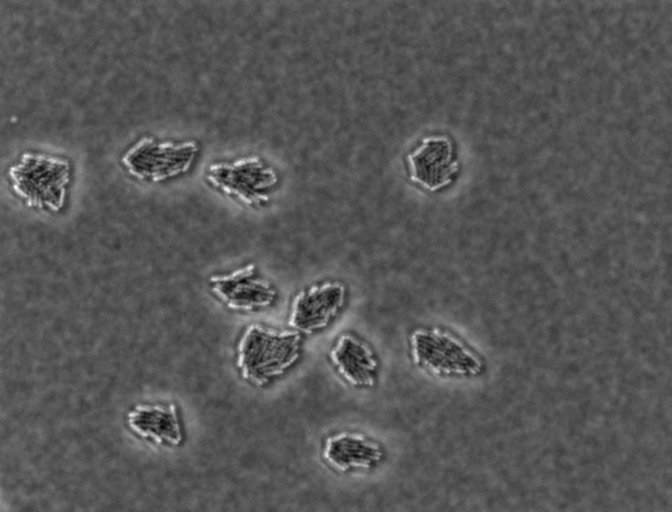
Escherichia coli 1612